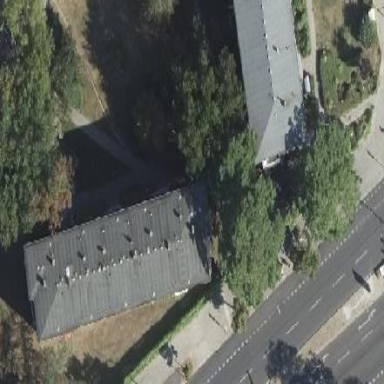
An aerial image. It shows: Apartment building with hipped roof.